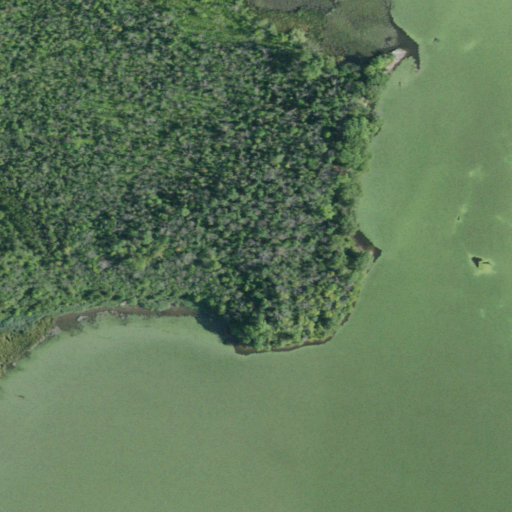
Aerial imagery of cape in New York named Dewitt Point containing open water, deciduous forest, and herbaceous wetlands